Field crop: tomato
Growth stage: 1
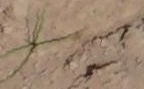
Species: cyperus